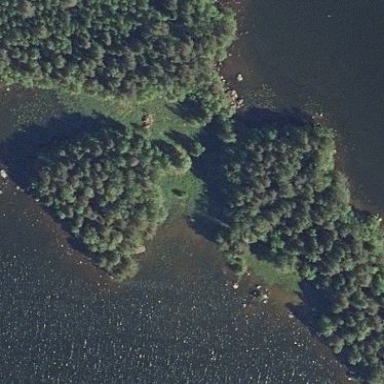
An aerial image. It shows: Islet surrounded by woodland.